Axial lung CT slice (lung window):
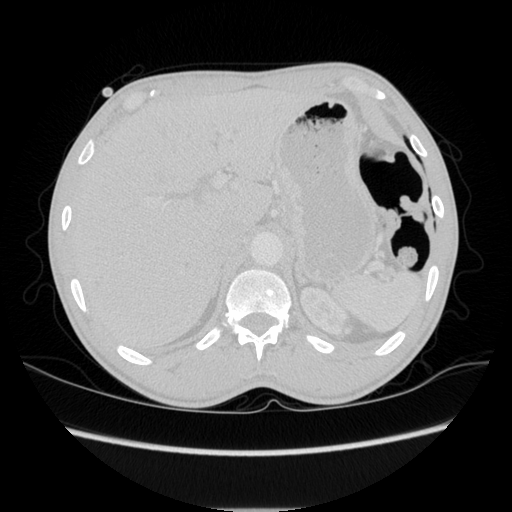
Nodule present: no